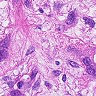
Metastatic tissue present: yes